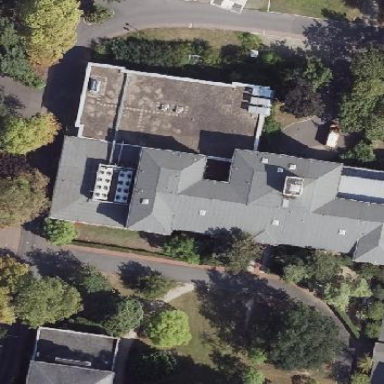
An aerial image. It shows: Hospital building.